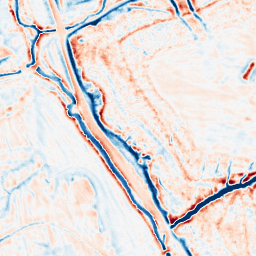
Category: edge_preserving
Decomposition family: bilateral
Decomposition parameters: d: 15
sigma_color: 150
sigma_space: 50
Upsampling method: cubic_mitchell
Upsampling parameters: scale: 2
Upsampling scale: 2